Question: I wish to have a time countdown indicator just like a circle to start from a slice of arch to a full circle.
I have tried several ways, both ended up with the arch turning directly to be a full circle, not go clockwise. Shown in demo pics as following:

Any idea? Greatly appreciated!
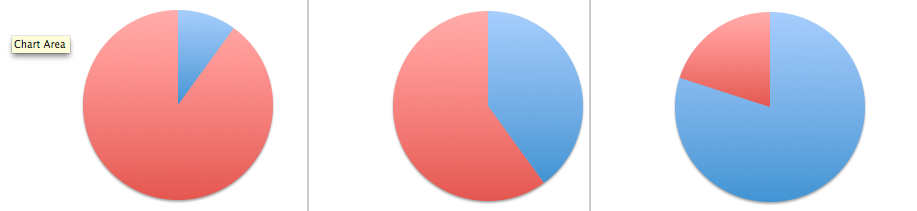
Answer: SetNeedsDisplay when you change one of the angles, you can do some optimizations to only redraw the affected area. Put something like this into your draw function of your view. Good Luck
'''
CGContextRef myContext = UIGraphicsGetCurrentContext();
CGPoint center = { self.bounds.size.width * 0.5f, self.bounds.size.height * 0.5f };
CGContextClearRect(myContext, rect);
CGContextMoveToPoint(myContext, center.x, center.y);
// start and end are in radians.
CGContextAddArc(myContext, center.x, center.y, MIN(self.frame.size.width,self.frame.size.height)*0.5f, _startAngle, _endAngle, NO);
CGContextAddLineToPoint(myContext, center.x, center.y);
CGContextClip(myContext);
CGContextSetFillColorWithColor(myContext,[UIColor redColor].CGColor);
CGContextFillRect(myContext, self.bounds);
'''